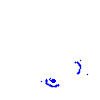
Particle: electron